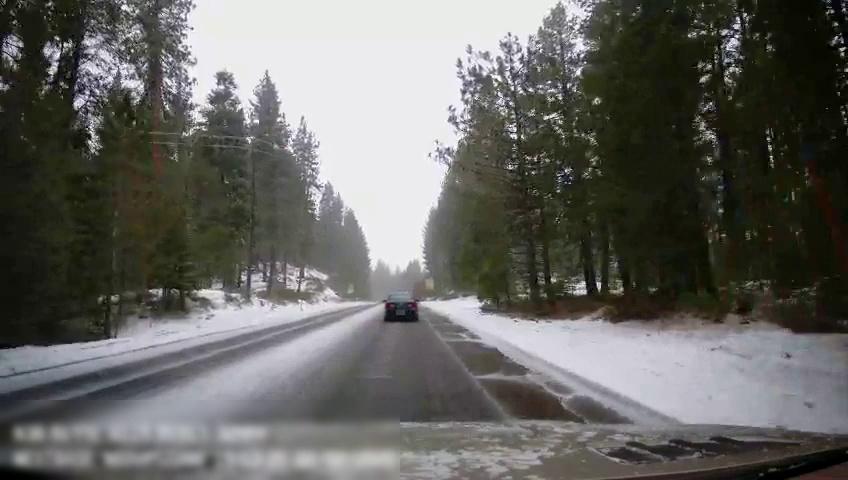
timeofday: Day
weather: Snowy
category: Drivable Space
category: Vehicles | Car
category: Lanes | Opposite Lane
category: Lanes | Opposite Lane
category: Lanes | Current Lane